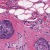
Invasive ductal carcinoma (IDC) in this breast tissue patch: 0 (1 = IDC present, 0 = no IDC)